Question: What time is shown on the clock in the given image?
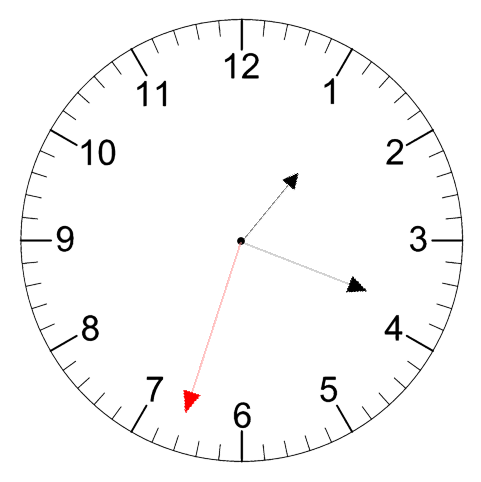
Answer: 01:18:33